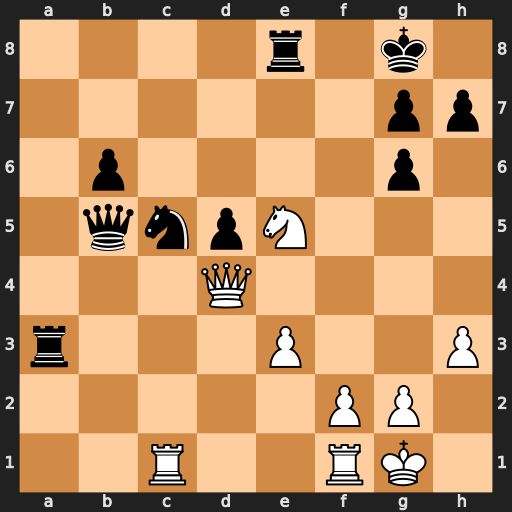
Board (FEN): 4r1k1/6pp/1p4p1/1qnpN3/3Q4/r3P2P/5PP1/2R2RK1
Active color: w
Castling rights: -
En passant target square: -
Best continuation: Qxd5+ Ne6 Qxb5